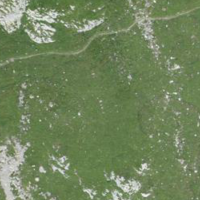
EUNIS habitat code: 23
Species observed at this site:
Pyrrhocorax graculus
Parnassius apollo